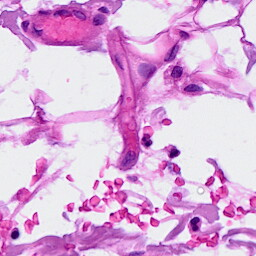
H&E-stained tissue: Breast